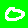
Digit: 0